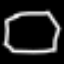
Label: octagon